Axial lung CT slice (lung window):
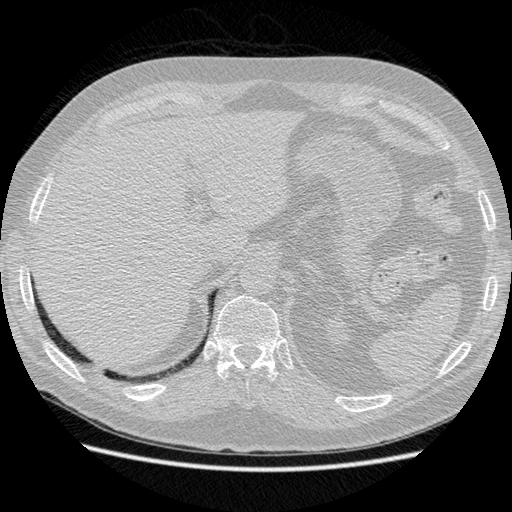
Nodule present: no